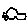
Label: car